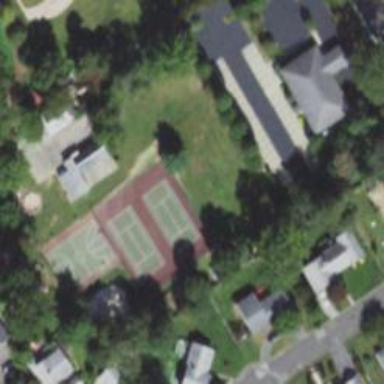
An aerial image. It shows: Tennis court on the leisure land pitch.